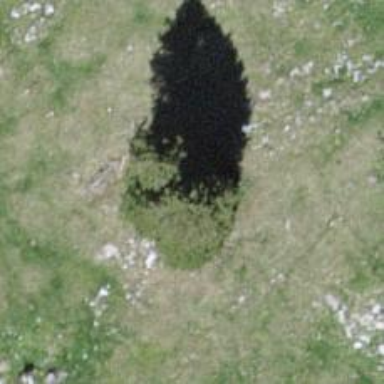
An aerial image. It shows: Needle-leaved tree in its natural environment.